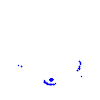
Particle: proton